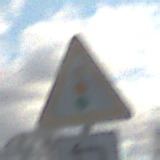
Verkehrszeichen: Lichtzeichenanlage
Zusatzzeichen unten: RichtungsangabeDurchPfeile2
Umgebung: Outdoor, RoadRail
Tageszeit: SunriseSunset
Wetter: PartlyCloudy
Licht: Natural
Jahreszeit: NotSpecified
Kontrast: LowContrast